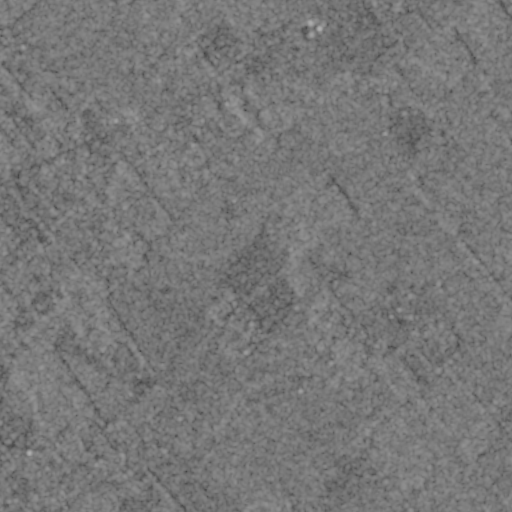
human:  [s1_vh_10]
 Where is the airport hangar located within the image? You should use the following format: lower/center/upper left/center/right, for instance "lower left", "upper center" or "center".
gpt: The airport hangar is located in the lower left of the image.
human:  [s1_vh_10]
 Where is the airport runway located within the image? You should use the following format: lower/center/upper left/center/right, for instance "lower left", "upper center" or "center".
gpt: The airport runway is located in the lower left of the image.
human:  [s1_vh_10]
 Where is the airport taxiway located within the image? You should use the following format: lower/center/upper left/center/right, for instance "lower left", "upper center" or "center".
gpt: The airport taxiway is located in the lower left of the image.
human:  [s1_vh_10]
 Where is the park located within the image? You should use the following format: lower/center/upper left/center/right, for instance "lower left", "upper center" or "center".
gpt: The park is located in the lower left of the image.
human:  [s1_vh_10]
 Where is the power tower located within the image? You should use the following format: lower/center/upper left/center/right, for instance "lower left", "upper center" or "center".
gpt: The power tower is located in the upper right of the image.
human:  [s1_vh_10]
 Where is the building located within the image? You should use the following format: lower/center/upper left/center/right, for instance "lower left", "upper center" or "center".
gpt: The building is located in the lower left of the image.
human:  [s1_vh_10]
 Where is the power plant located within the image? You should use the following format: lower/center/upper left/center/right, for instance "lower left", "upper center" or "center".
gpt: There is no power plant in the image.

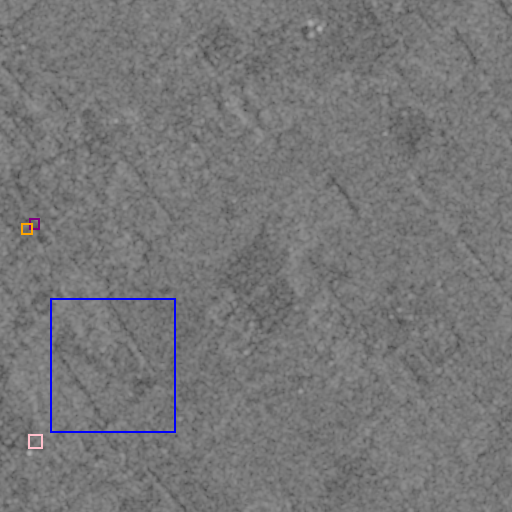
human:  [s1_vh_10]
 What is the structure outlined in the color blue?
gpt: The structure outlined in blue is an airport.
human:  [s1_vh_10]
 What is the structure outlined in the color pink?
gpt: The structure outlined in pink is a park.
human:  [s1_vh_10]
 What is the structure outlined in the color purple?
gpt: The structure outlined in purple is a building.
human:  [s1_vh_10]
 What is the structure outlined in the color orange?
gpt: The structure outlined in orange is a building.
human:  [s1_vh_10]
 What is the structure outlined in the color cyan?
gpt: There is no cyan outline.